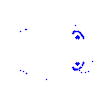
Particle: pion